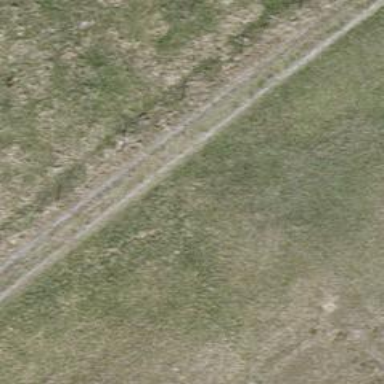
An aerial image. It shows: Track with grass surface categorized as grade4 tracktype.